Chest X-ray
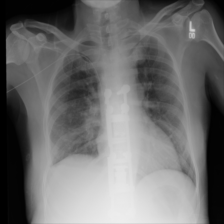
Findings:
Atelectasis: negative
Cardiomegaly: negative
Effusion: negative
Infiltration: negative
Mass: positive
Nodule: negative
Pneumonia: negative
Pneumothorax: negative
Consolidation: negative
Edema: negative
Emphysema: negative
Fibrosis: negative
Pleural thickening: negative
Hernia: negative